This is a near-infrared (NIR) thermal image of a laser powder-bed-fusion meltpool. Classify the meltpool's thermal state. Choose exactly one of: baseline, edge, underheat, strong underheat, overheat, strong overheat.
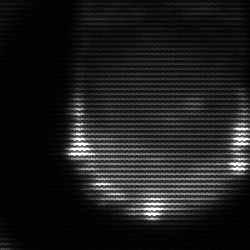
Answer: edge